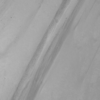
Label: not_dusty